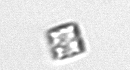
Label: Bacillariophyceae_morphotype1